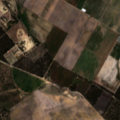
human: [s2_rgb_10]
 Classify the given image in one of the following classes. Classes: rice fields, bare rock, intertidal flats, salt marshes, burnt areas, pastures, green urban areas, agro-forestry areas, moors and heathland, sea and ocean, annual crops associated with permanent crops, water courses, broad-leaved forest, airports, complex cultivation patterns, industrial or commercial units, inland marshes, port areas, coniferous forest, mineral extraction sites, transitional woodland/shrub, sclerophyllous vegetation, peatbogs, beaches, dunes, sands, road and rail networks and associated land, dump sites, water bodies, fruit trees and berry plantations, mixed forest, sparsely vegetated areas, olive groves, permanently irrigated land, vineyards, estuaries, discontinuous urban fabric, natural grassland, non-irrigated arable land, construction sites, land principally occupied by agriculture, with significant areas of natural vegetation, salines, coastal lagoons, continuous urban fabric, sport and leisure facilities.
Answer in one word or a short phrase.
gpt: continuous urban fabric